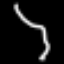
Label: squiggle